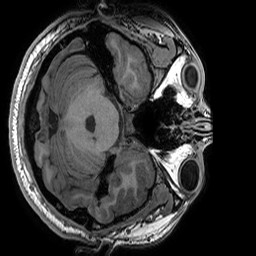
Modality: T1w
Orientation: axial
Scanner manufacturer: ge
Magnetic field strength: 3 T
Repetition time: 0.008156 s
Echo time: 0.00318 s